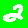
Digit: 2